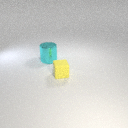
large cyan metal cylinder behind small yellow rubber cube